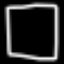
Label: square